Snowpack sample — Buffalo Mountain, Silverthorne, Colorado, USA (1/25/25, 10:11 AM MST)
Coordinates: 39.6222, -106.1139
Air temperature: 22 °F
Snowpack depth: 110 cm
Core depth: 10 cm
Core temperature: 46.4 °F
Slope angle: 12°, slope face: 102°
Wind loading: high
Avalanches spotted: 0
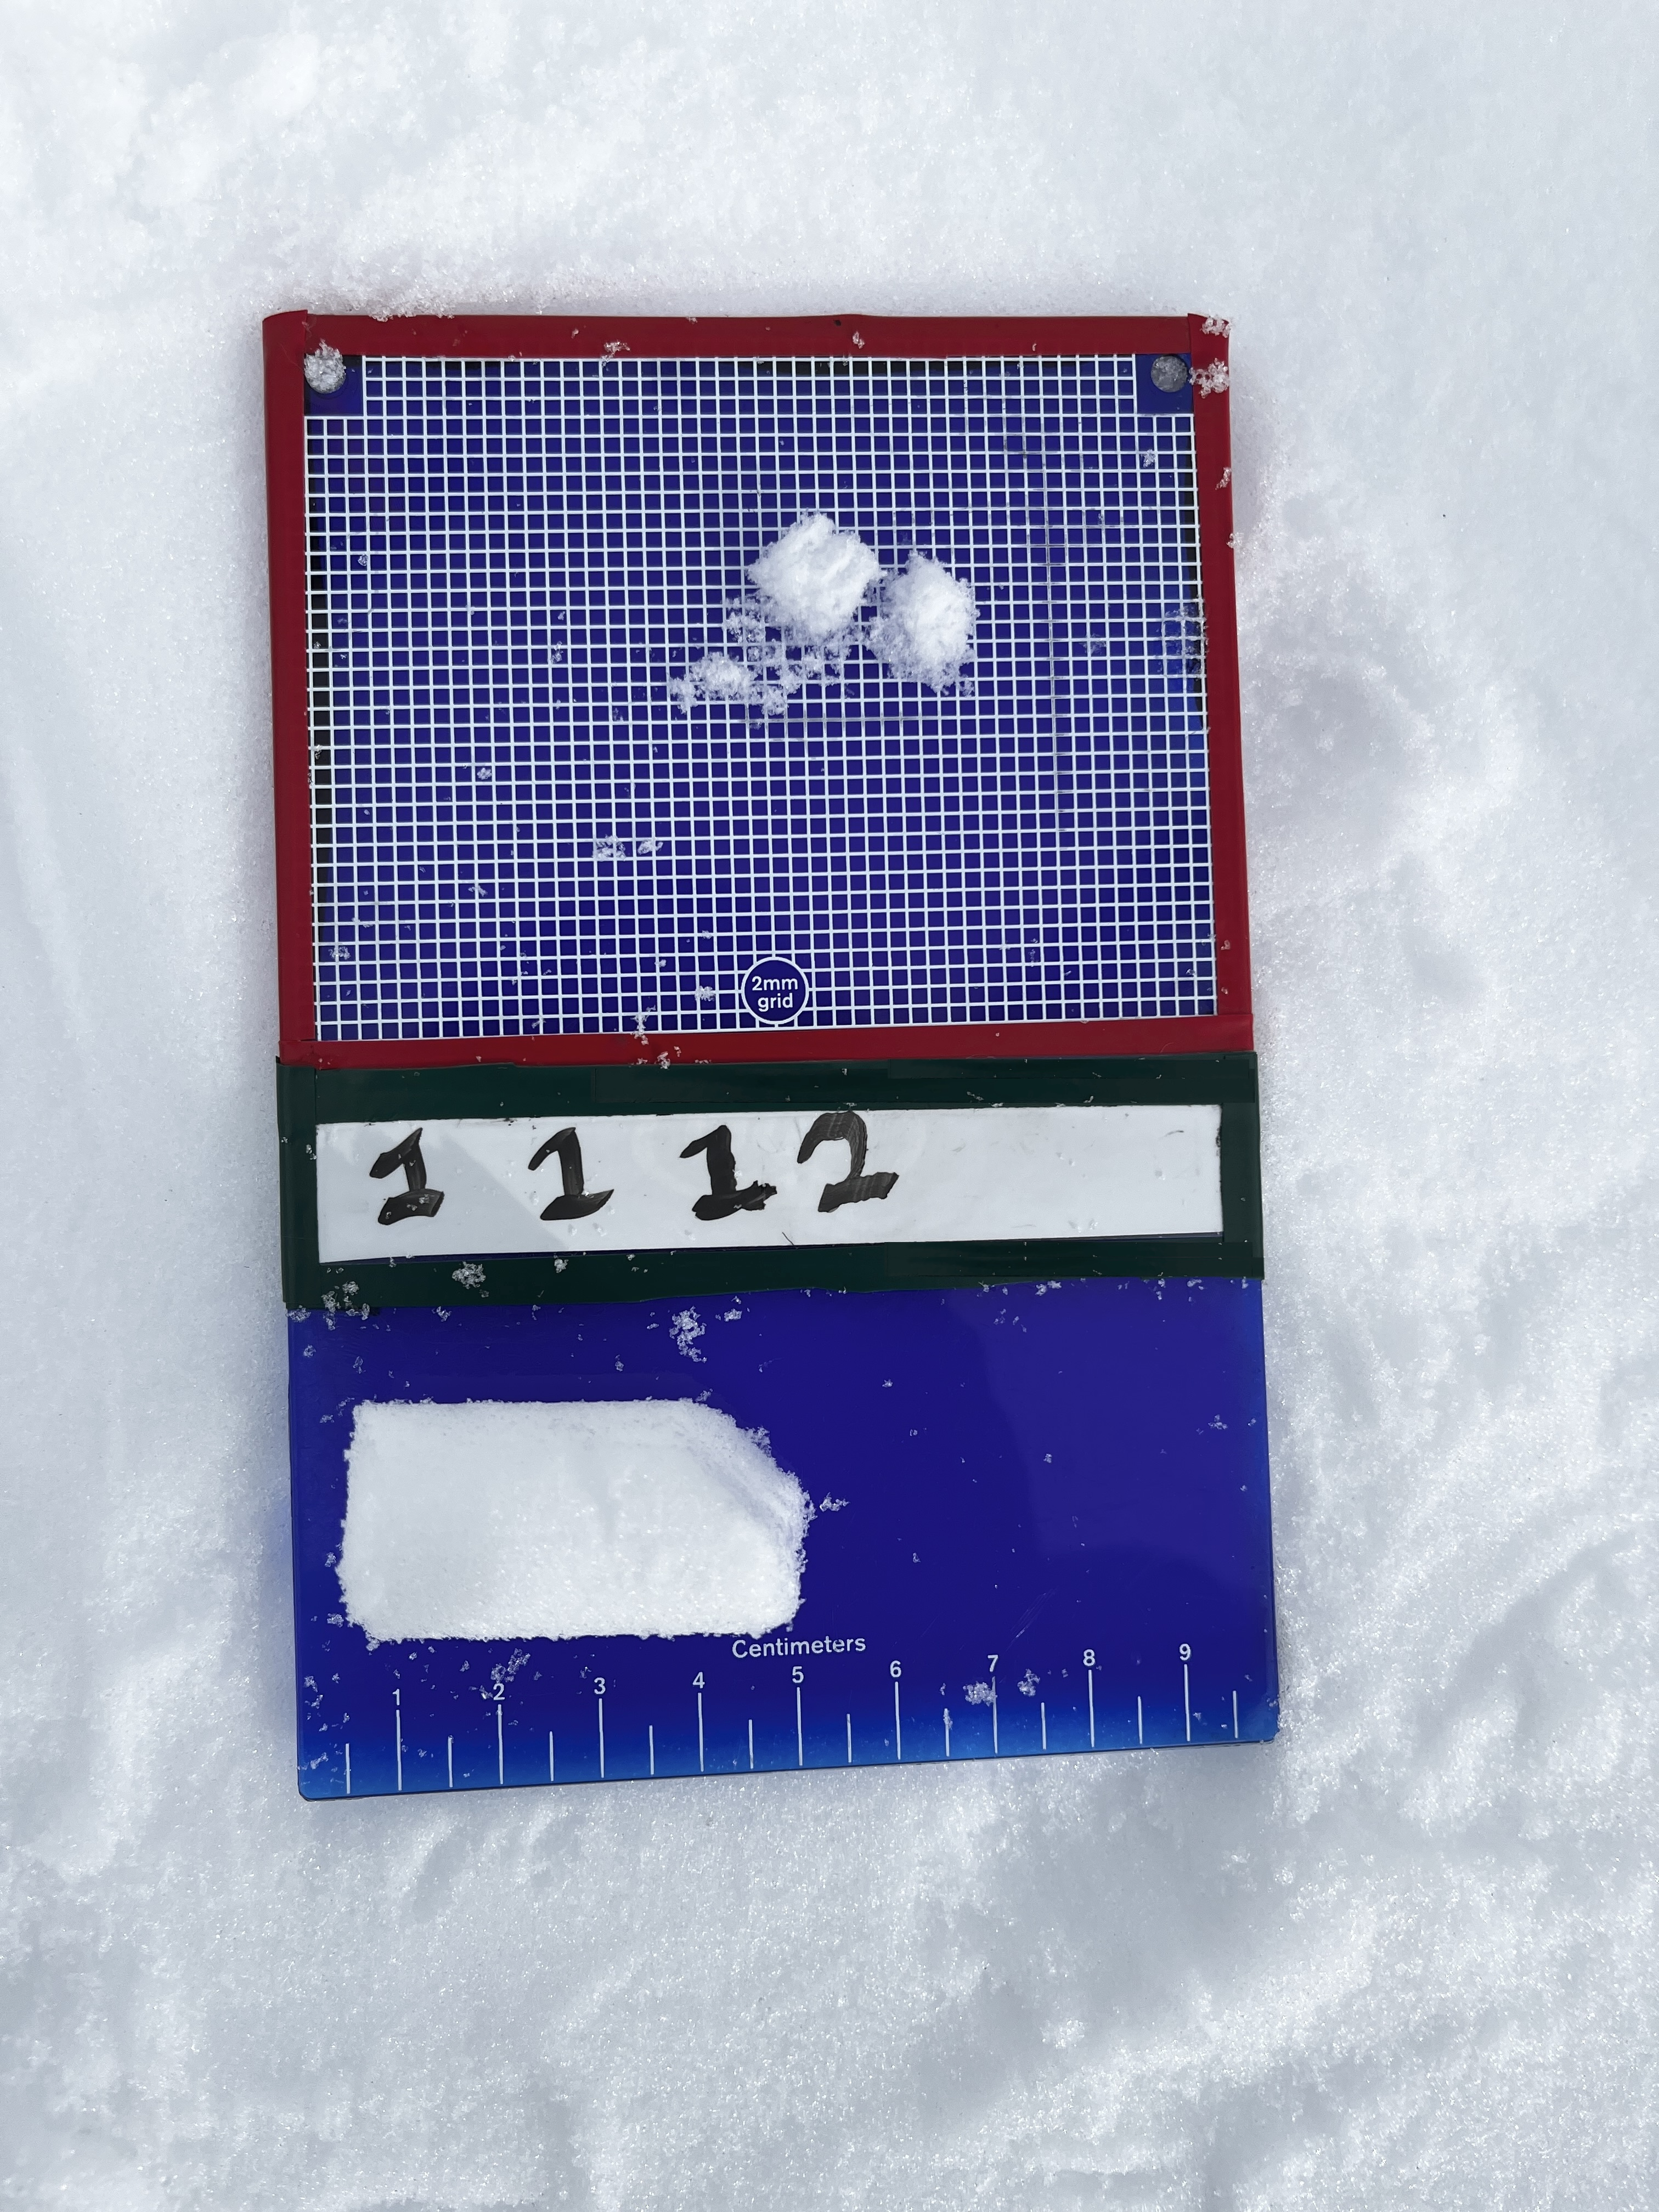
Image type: crystal_card
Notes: No avalanches nearby, collected on the outskirts of a fire break 15 meters from the treeline, on way to Buffalo and Red Mountain